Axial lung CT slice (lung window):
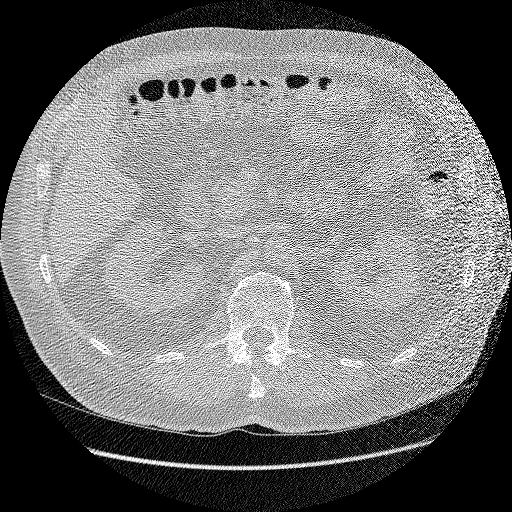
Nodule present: no